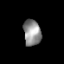
Tissue: lung
Cell type: Fibroblasts
Senescence score: 0.1733
Nuclear area (px): 448
Mean DAPI intensity: 144.167